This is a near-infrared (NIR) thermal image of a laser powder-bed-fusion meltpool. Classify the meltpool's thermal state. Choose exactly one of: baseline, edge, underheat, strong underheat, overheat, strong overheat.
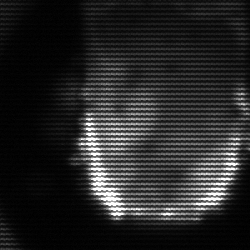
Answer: baseline